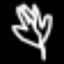
Label: leaf